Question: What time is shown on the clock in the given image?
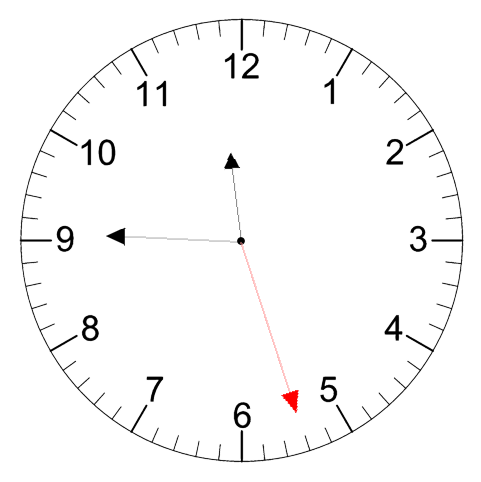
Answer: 11:45:27